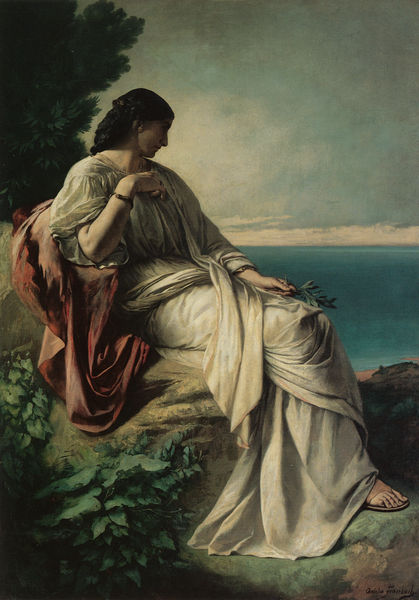
Titel: Iphigenie (erste Fassung)
Künstler: Anselm Feuerbach
Standort: Darmstadt
Institution: Hessisches Landesmuseum
Schlagwörter: baum, blau, blätter, dunkel, felsen, fuß, gemälde, hand, himmel, meer, nackt, umhang, wasser, weiß, wolken, bäume, grün, landschaft, see, sitzen, ufer, abend, finger, frau, frisur, hell, kleid, profil, schwarz, blick, dame, rot, schal, tuch, wolke, symbolismus, arm, barock, falten, stein, hals, portrait, porträt, schauen, öl, ast, dämmerung, horizont, natur, strauch, weite, wolen, busch, büsche, gewässer, gewand, haare, mantel, sitzend, klassizismus, blatt, pflanze, pflanzen, england, schön, aussicht, sitz, zwei, fels, kette, romantik, erhaben, sturm, olive, sitzt, robe, sandalen, verträumt, zehen, gedanken, leuchten, helligkeit, zweig, ideal, moos, traum, idealismus, lorbeer, mythologie, göttin, ganzfigur, diagonal, armband, armreif, sandale, sehnsucht, portät, antik, rotbraun, böcklin, feuerbach, venus, herz, iphigenie, empire, wipfel, klassik, minerva, deutschrömer, planze, neigen, diana, antikisch, lagune, statisch, sehnsüchtig, ölzweig, aphrodite, rto, schweifen, mante, medea, ausicht, idealisierend, anselm feuerbach, nana, tauris, freuerbach, italiensehnsuch, italiensehnsucht, 1789, sandal, eukalyütus